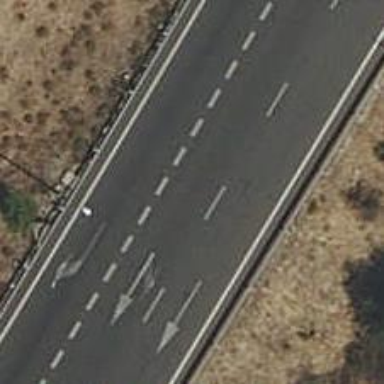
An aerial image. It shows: Motorway link.